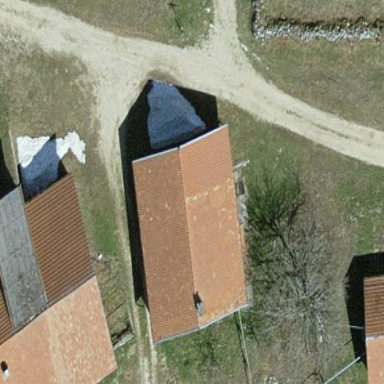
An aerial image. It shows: Farm building.